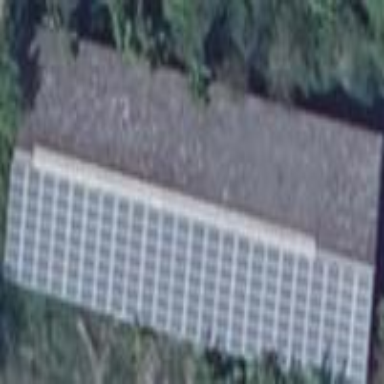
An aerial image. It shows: Building featuring small installation solar photovoltaic panel for electricity generation.